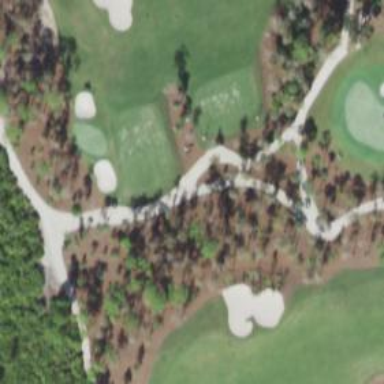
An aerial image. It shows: Footway that resembles golf path.